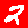
Digit: 2